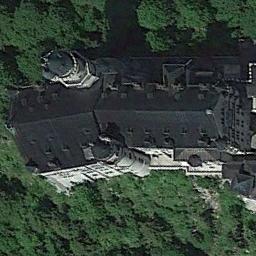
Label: palace